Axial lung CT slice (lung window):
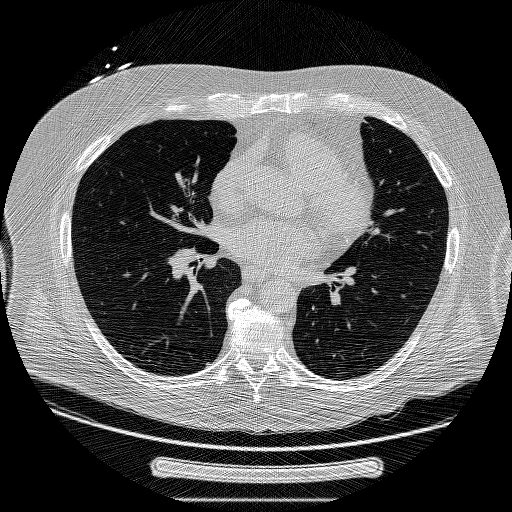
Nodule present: no